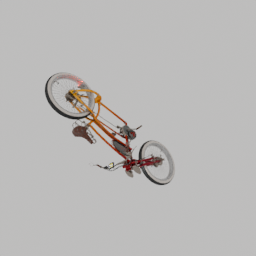
Label: mechanical